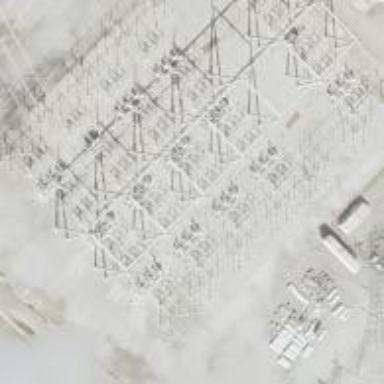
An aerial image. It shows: Switch for power supply.